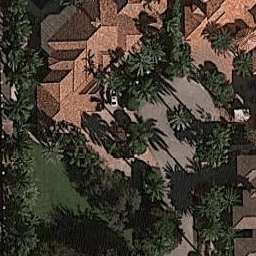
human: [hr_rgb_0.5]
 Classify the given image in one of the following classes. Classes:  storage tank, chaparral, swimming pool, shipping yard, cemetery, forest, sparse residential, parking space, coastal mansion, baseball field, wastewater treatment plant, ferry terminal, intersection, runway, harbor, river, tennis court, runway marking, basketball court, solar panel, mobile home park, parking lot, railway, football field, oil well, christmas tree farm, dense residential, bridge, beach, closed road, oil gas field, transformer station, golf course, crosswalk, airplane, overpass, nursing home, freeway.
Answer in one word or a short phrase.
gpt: coastal mansion